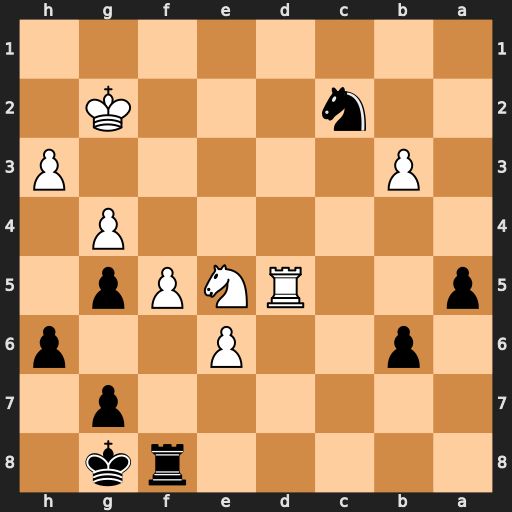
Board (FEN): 5rk1/6p1/1p2P2p/p2RNPp1/6P1/1P5P/2n3K1/8
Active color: b
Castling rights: -
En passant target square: -
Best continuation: Ne3+ Kf3 Nxd5